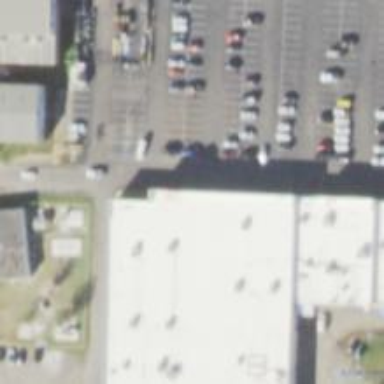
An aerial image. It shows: Parking space is available.